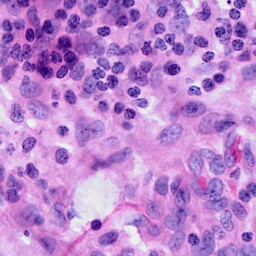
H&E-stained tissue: Ovarian